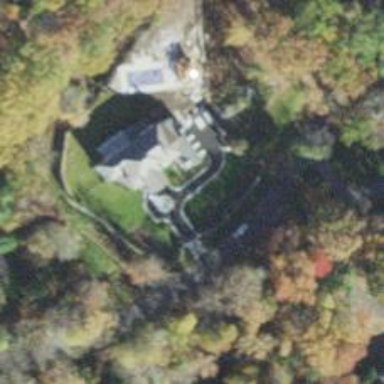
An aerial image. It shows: Driveway.